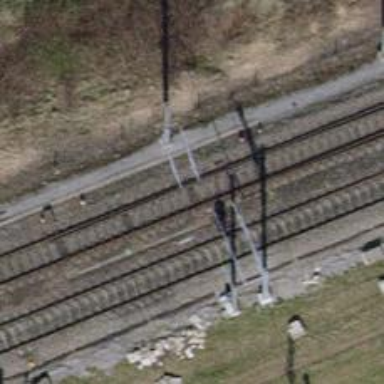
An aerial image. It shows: Single railway track with electrified contact line.